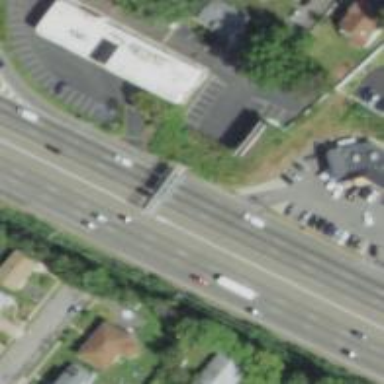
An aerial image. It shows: Trunk link highway.